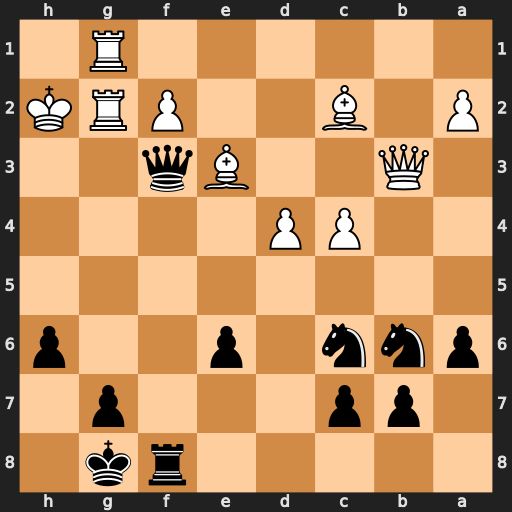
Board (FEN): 5rk1/1pp3p1/pnn1p2p/8/2PP4/1Q2Bq2/P1B2PRK/6R1
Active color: b
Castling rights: -
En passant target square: -
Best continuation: Qh5+ Kg3 Rf3#